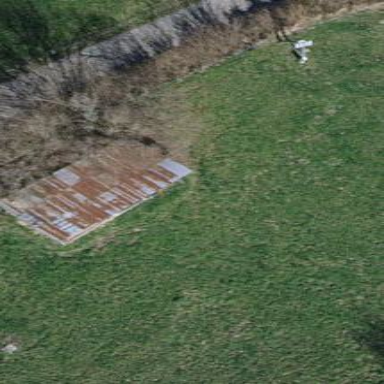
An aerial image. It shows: Shed building.